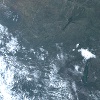
Label: land